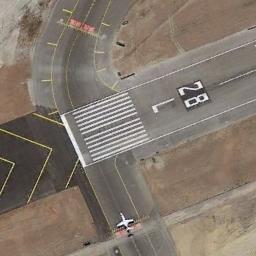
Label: runway